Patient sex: M
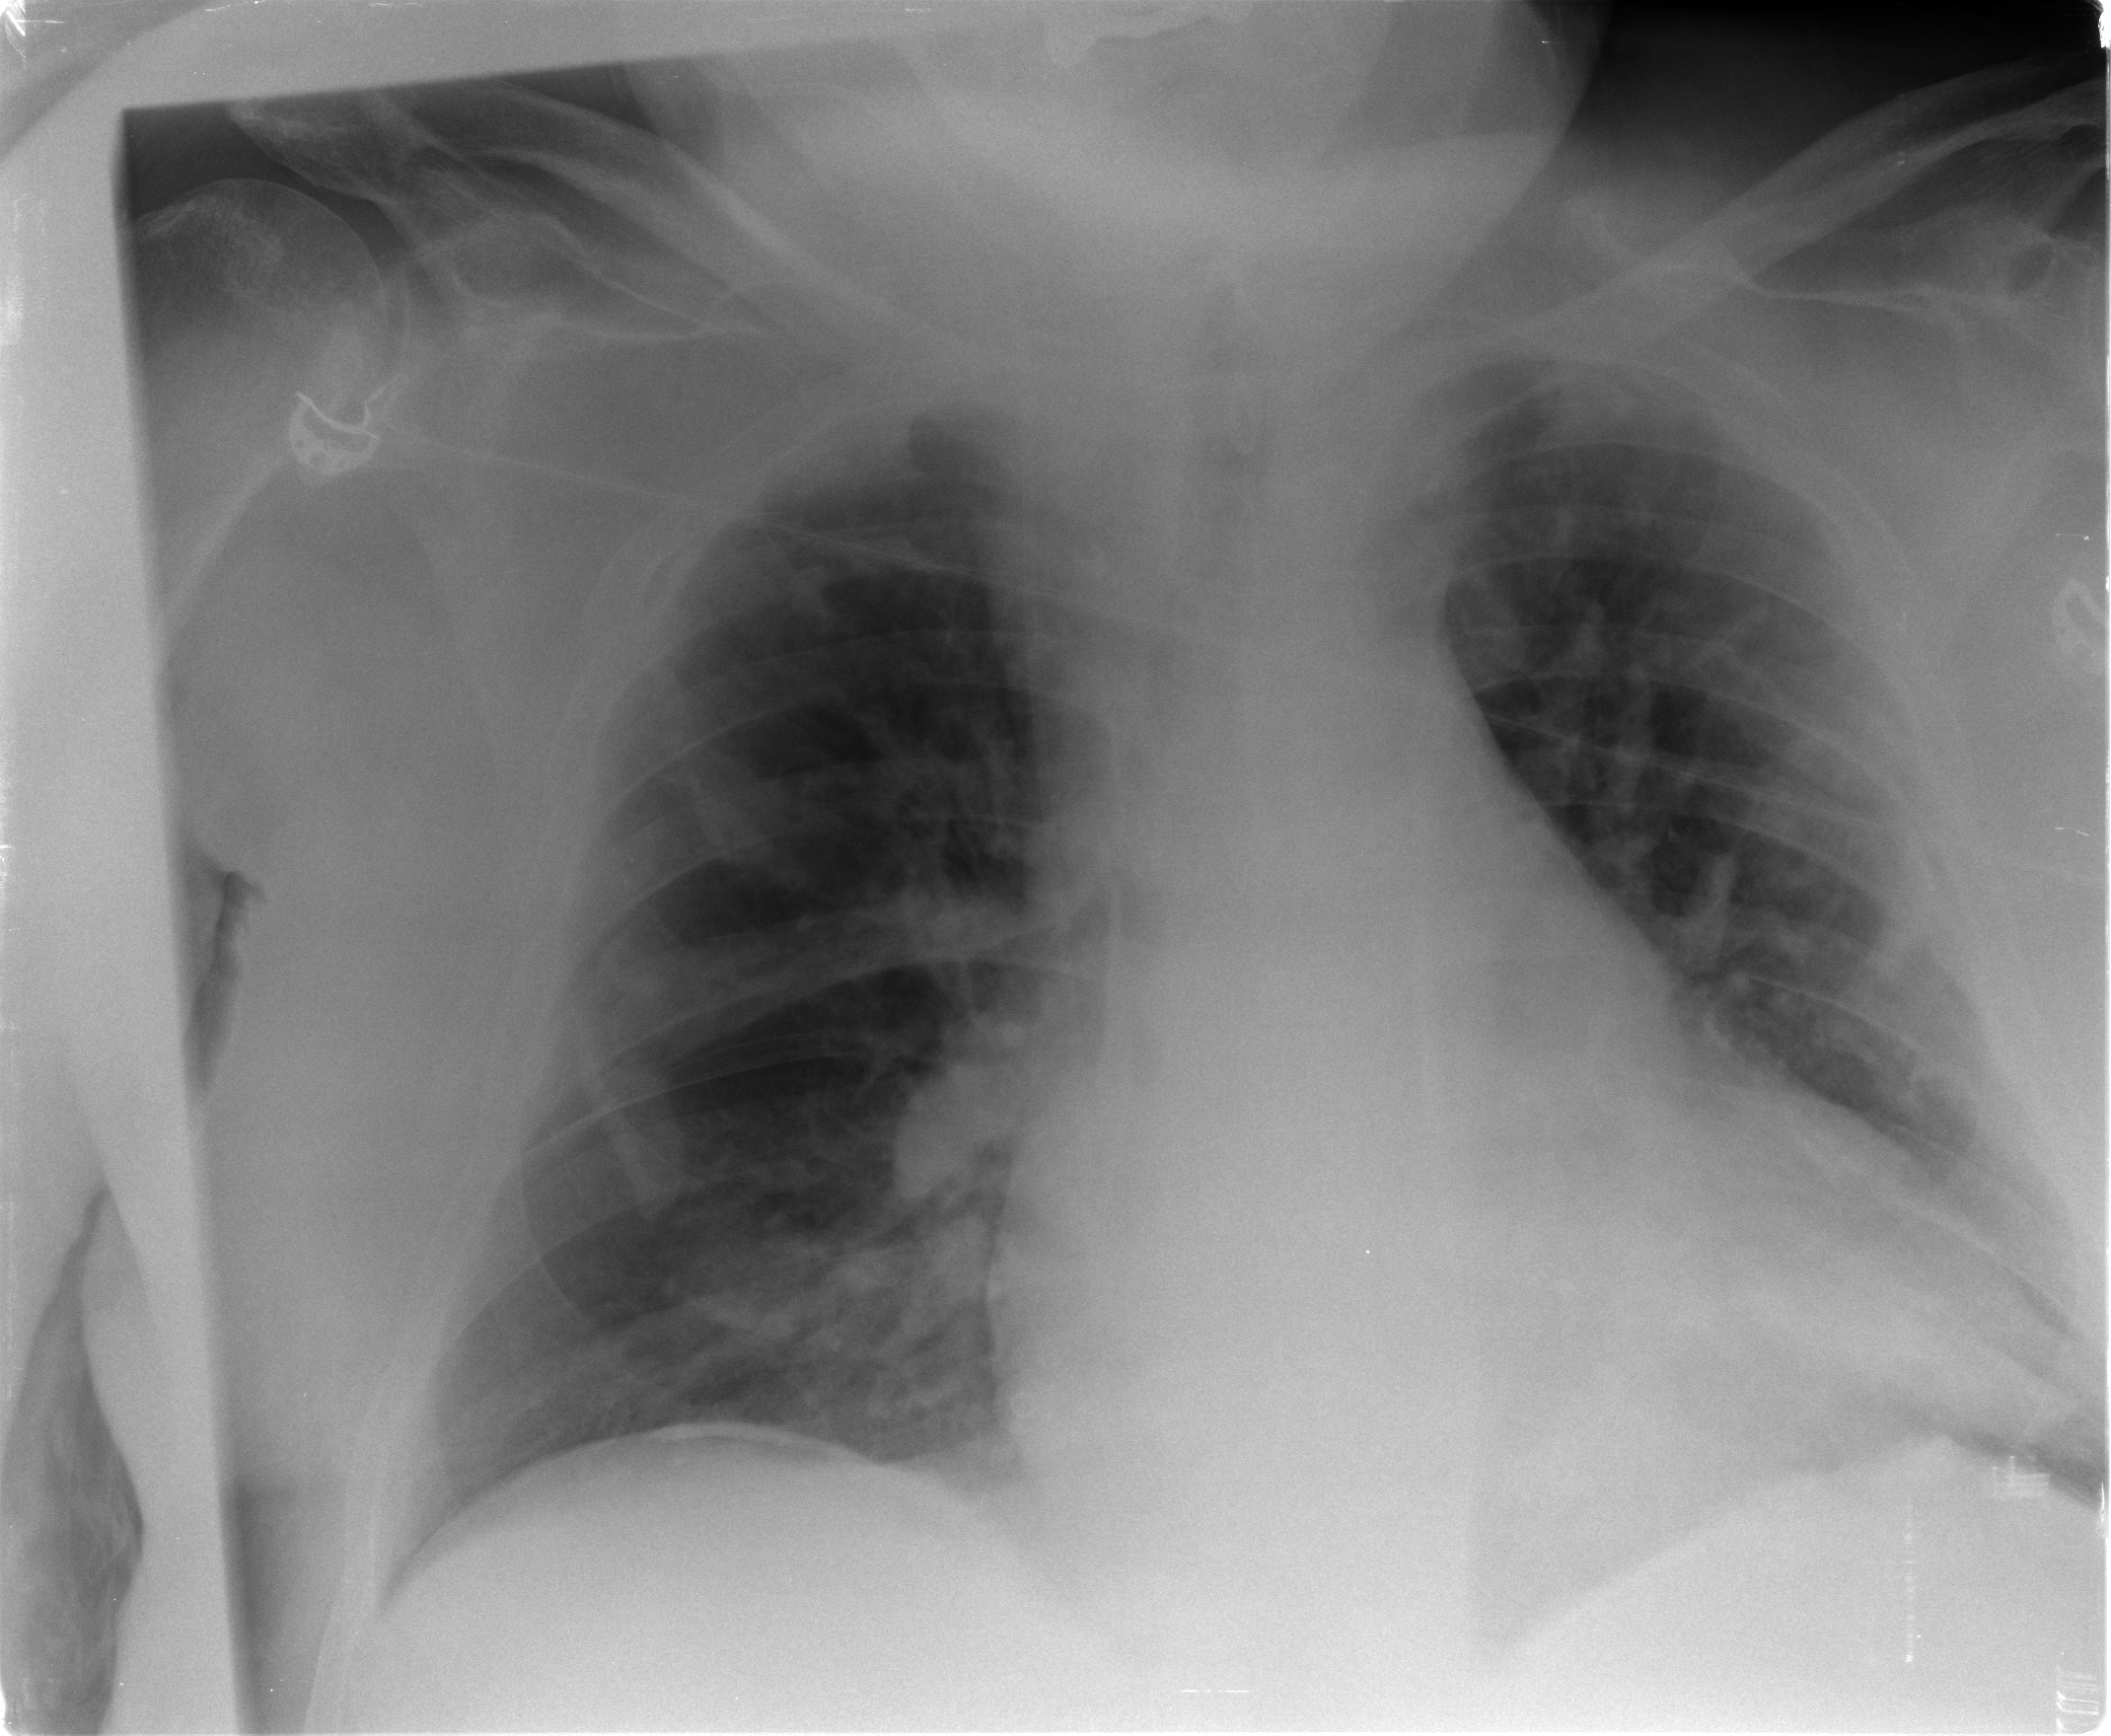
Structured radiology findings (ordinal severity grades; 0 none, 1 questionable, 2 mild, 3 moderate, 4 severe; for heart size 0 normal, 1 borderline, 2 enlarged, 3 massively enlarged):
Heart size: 2
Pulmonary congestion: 2
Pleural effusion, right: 0
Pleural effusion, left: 0
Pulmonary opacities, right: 0
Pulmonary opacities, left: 0
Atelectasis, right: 2
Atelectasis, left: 2